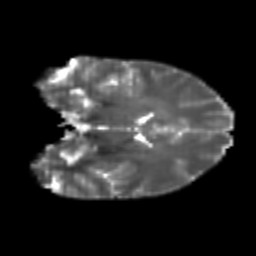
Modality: T2w
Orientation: coronal
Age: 20
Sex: female
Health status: healthy
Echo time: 0.074 s